Field crop: maize
Growth stage: 1
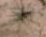
Species: salsola